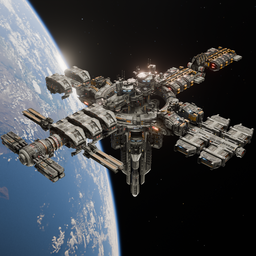
Label: mechanical